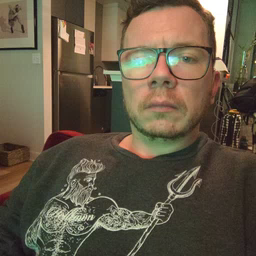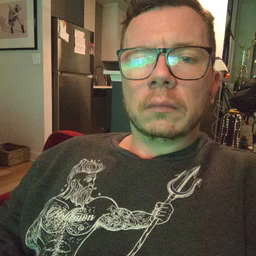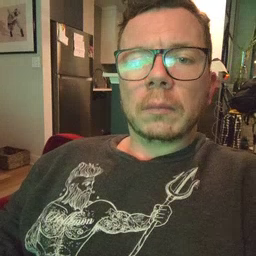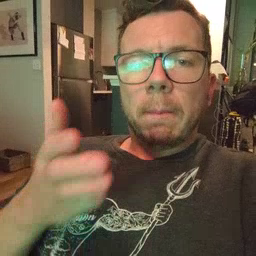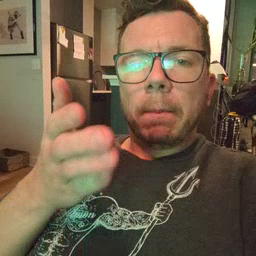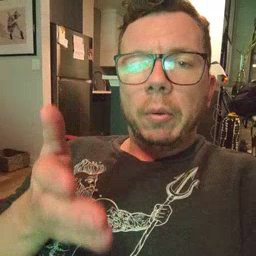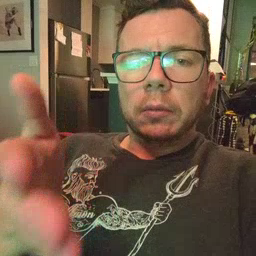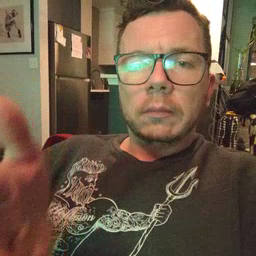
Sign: boat